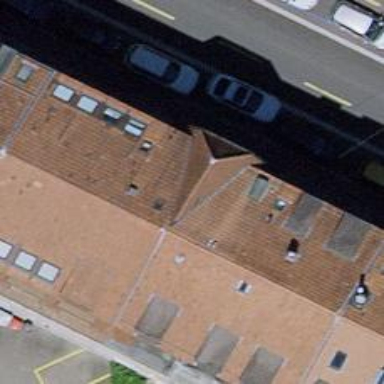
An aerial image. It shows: Apartments building with gambrel-shaped roof.